Question: The goal is to accomplish this:

1) The black box represents a div (#black_box).
2) At a width of 1000px, the div has a negative margin and is clipped by the viewport.
3) At another width, 2000px, the negative margin is replaced by a positive margin.
4) So far the html/css looks like so:
'''
<section>
<div id="content">
[SOME STUFF]
<div id="black_box">
[SOME STUFF]
</div>
</div>
</section>
section { margin: 0; padding: 5%; }
#black_box { margin-left: -5%; padding: 5% 5% 5% 10%; }
'''
Now with viewport size increase:
'''
section { margin-left: 10%; padding: 5%; }
#black_box { margin: 0; padding: 5%; }
'''
I know there's an easy way to test viewport width with jQuery, but can you specify a range? Like viewport = 300px-1000px do this else viewport = 1001px+ do this? Thanks.
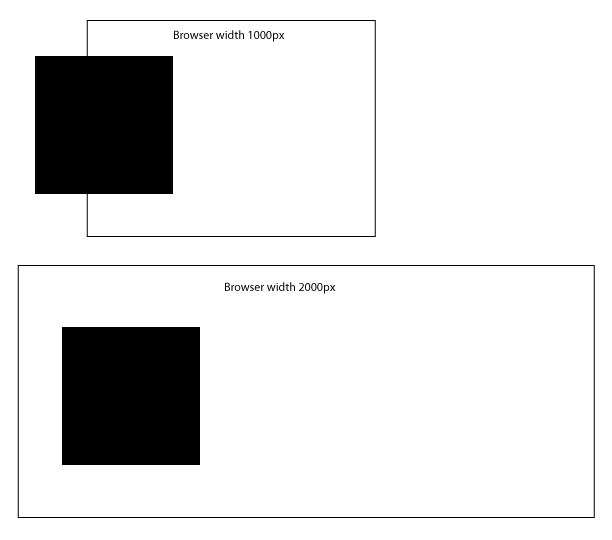
Answer: you can use media queries in css
'''
@media only screen and (max-width: 2000px) {
your css for width 2000
}
@media only screen and (max-width: 1000px) {
your css for width 1000
}
'''